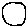
Label: moon